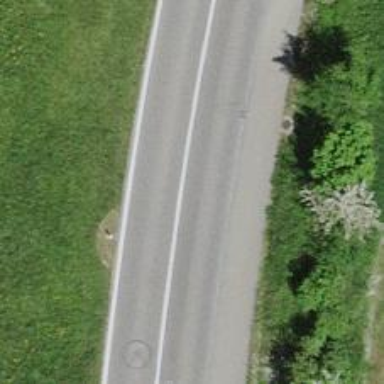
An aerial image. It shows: Secondary asphalt road with cycle track on the left.